Question: is it possible to go back to a specific activity when the hard key back button is pressed ? Instead of going back to the last activity go back two activitys?
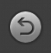
Answer: 1.If you know which is the first activity, just start it by overiding the onBackPressed().
'''
@Override
public void onBackPressed() {
Intent intent = new Intent(Third.this,First.class);
startActivity(intent);
}
'''
2.You can also call finish() immediately after you start Third activity. So that on back pressed, will go back to the first activity.
'''
Intent intent = new Intent(Second.this, Third.class);
startActivity(intent);
finish();
'''
3.Prevent the second activity from being added to history stack.
'''
Intent intent = new Intent(First.this, Second.class);
intent.setFlags(Intent.FLAG_ACTIVITY_NO_HISTORY);
startActivity(intent);
'''